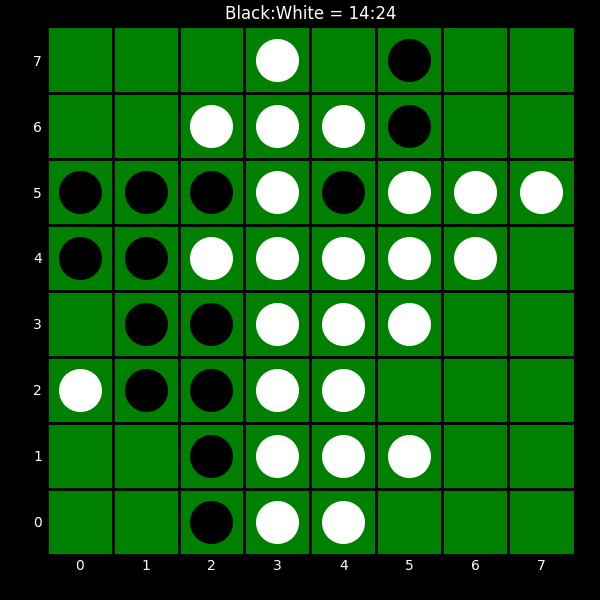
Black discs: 14
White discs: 24